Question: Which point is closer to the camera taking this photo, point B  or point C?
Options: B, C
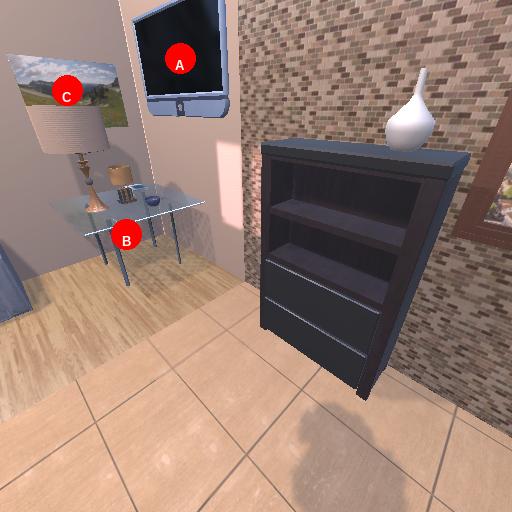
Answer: B